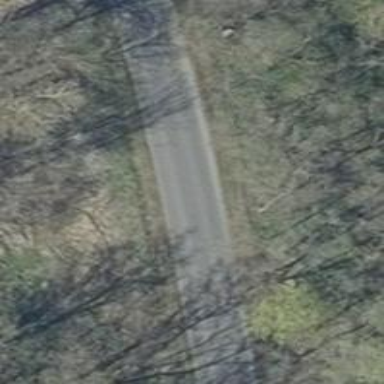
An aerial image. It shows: Unclassified road with asphalt surface.